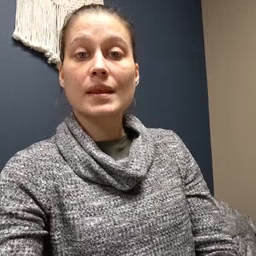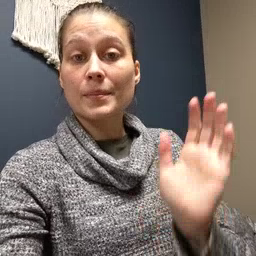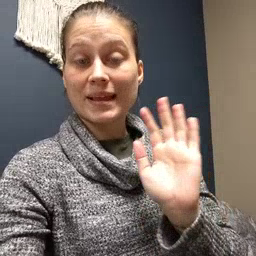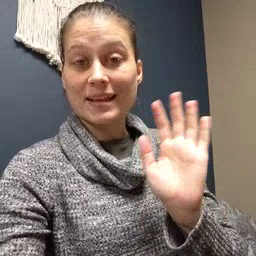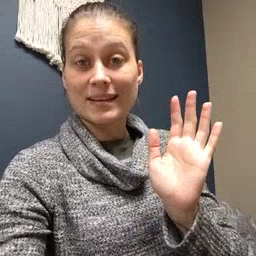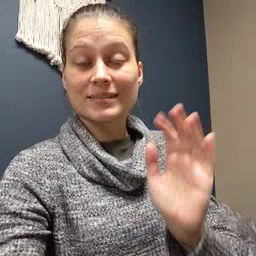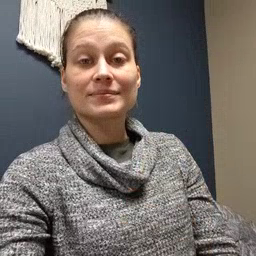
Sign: bye